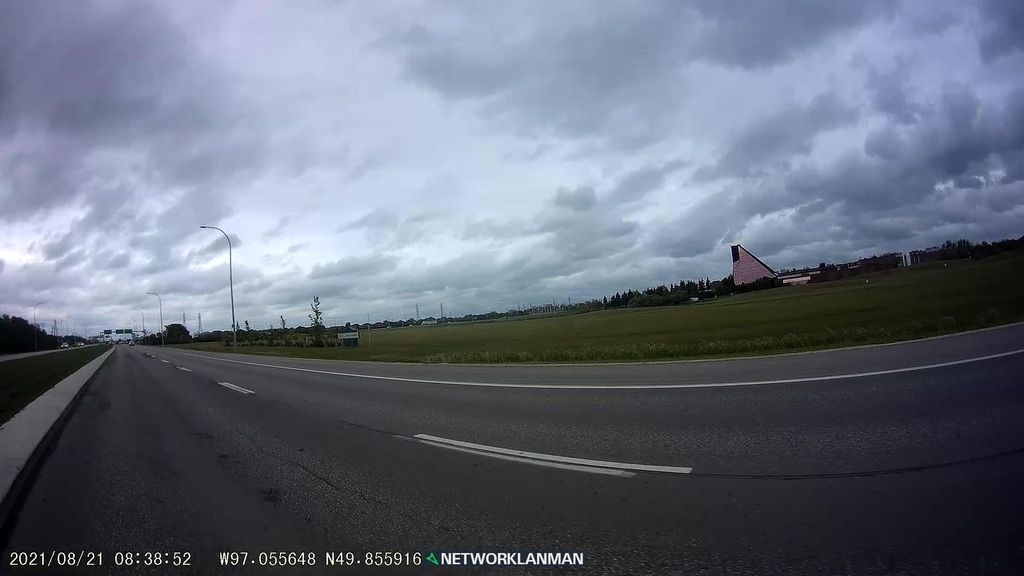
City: winnipeg